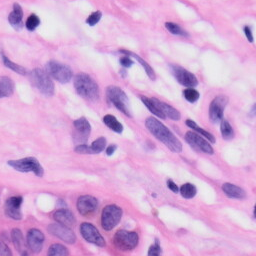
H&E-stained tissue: Skin